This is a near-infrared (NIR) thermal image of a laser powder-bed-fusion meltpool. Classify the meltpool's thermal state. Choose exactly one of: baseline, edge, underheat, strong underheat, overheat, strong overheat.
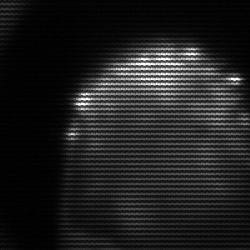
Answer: edge